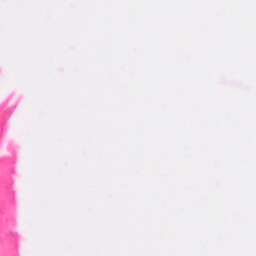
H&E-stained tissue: Colon